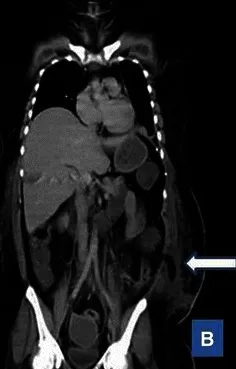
B; Computed tomographic scan of the patient's abdomen obtained at 2 weeks after the accident showing fat stranding and presence of air locules suggestive of infection of abdominal wall collection (arrow).
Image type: radiology (ct)